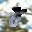
Label: 8